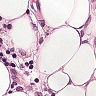
Metastatic tissue present: yes